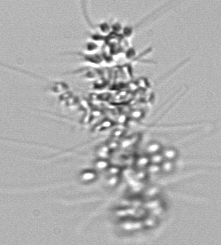
Label: Chaetoceros_didymus_TAG_external_flagellate